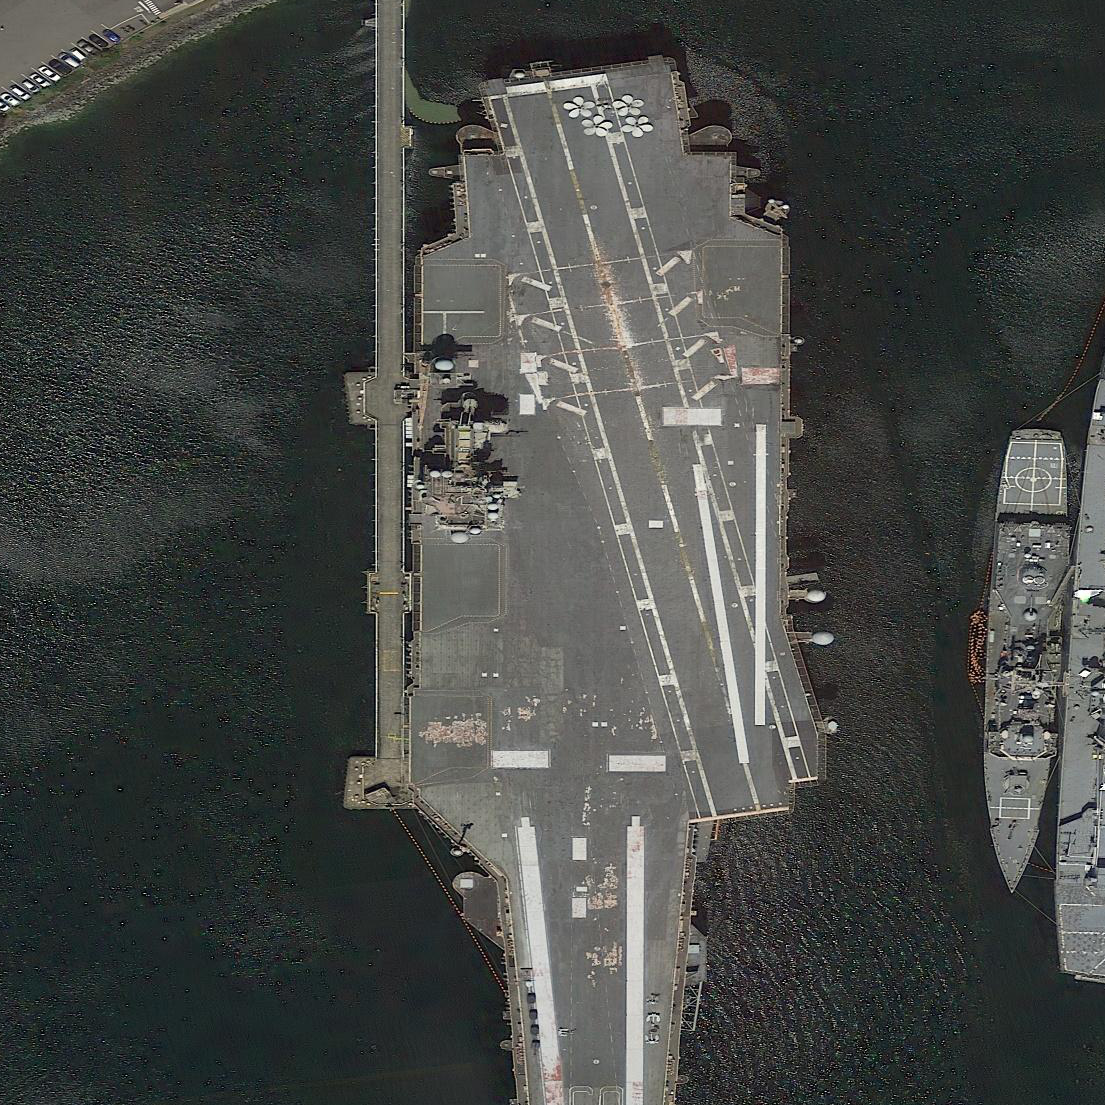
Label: aircraft_carrier